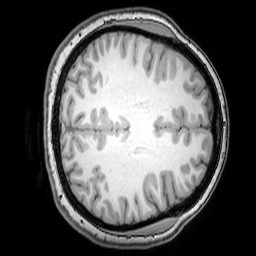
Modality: T1w
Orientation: axial
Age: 23
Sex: female
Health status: healthy
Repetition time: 0.081 s
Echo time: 0.037 s